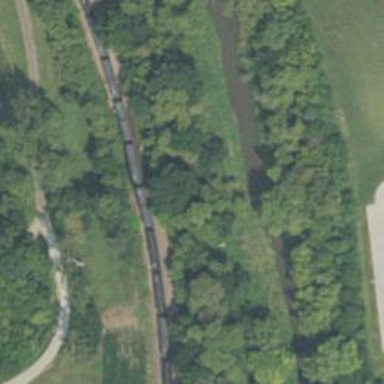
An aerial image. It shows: Railway bridge.